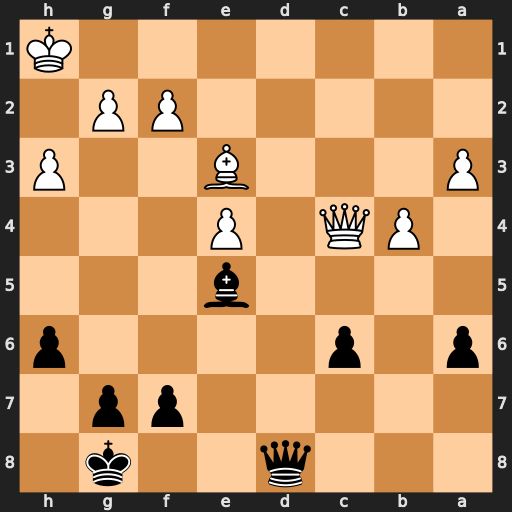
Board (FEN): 3q2k1/5pp1/p1p4p/4b3/1PQ1P3/P3B2P/5PP1/7K
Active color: b
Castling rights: -
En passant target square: -
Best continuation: Qd1+ Qf1 Qxf1#